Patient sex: M
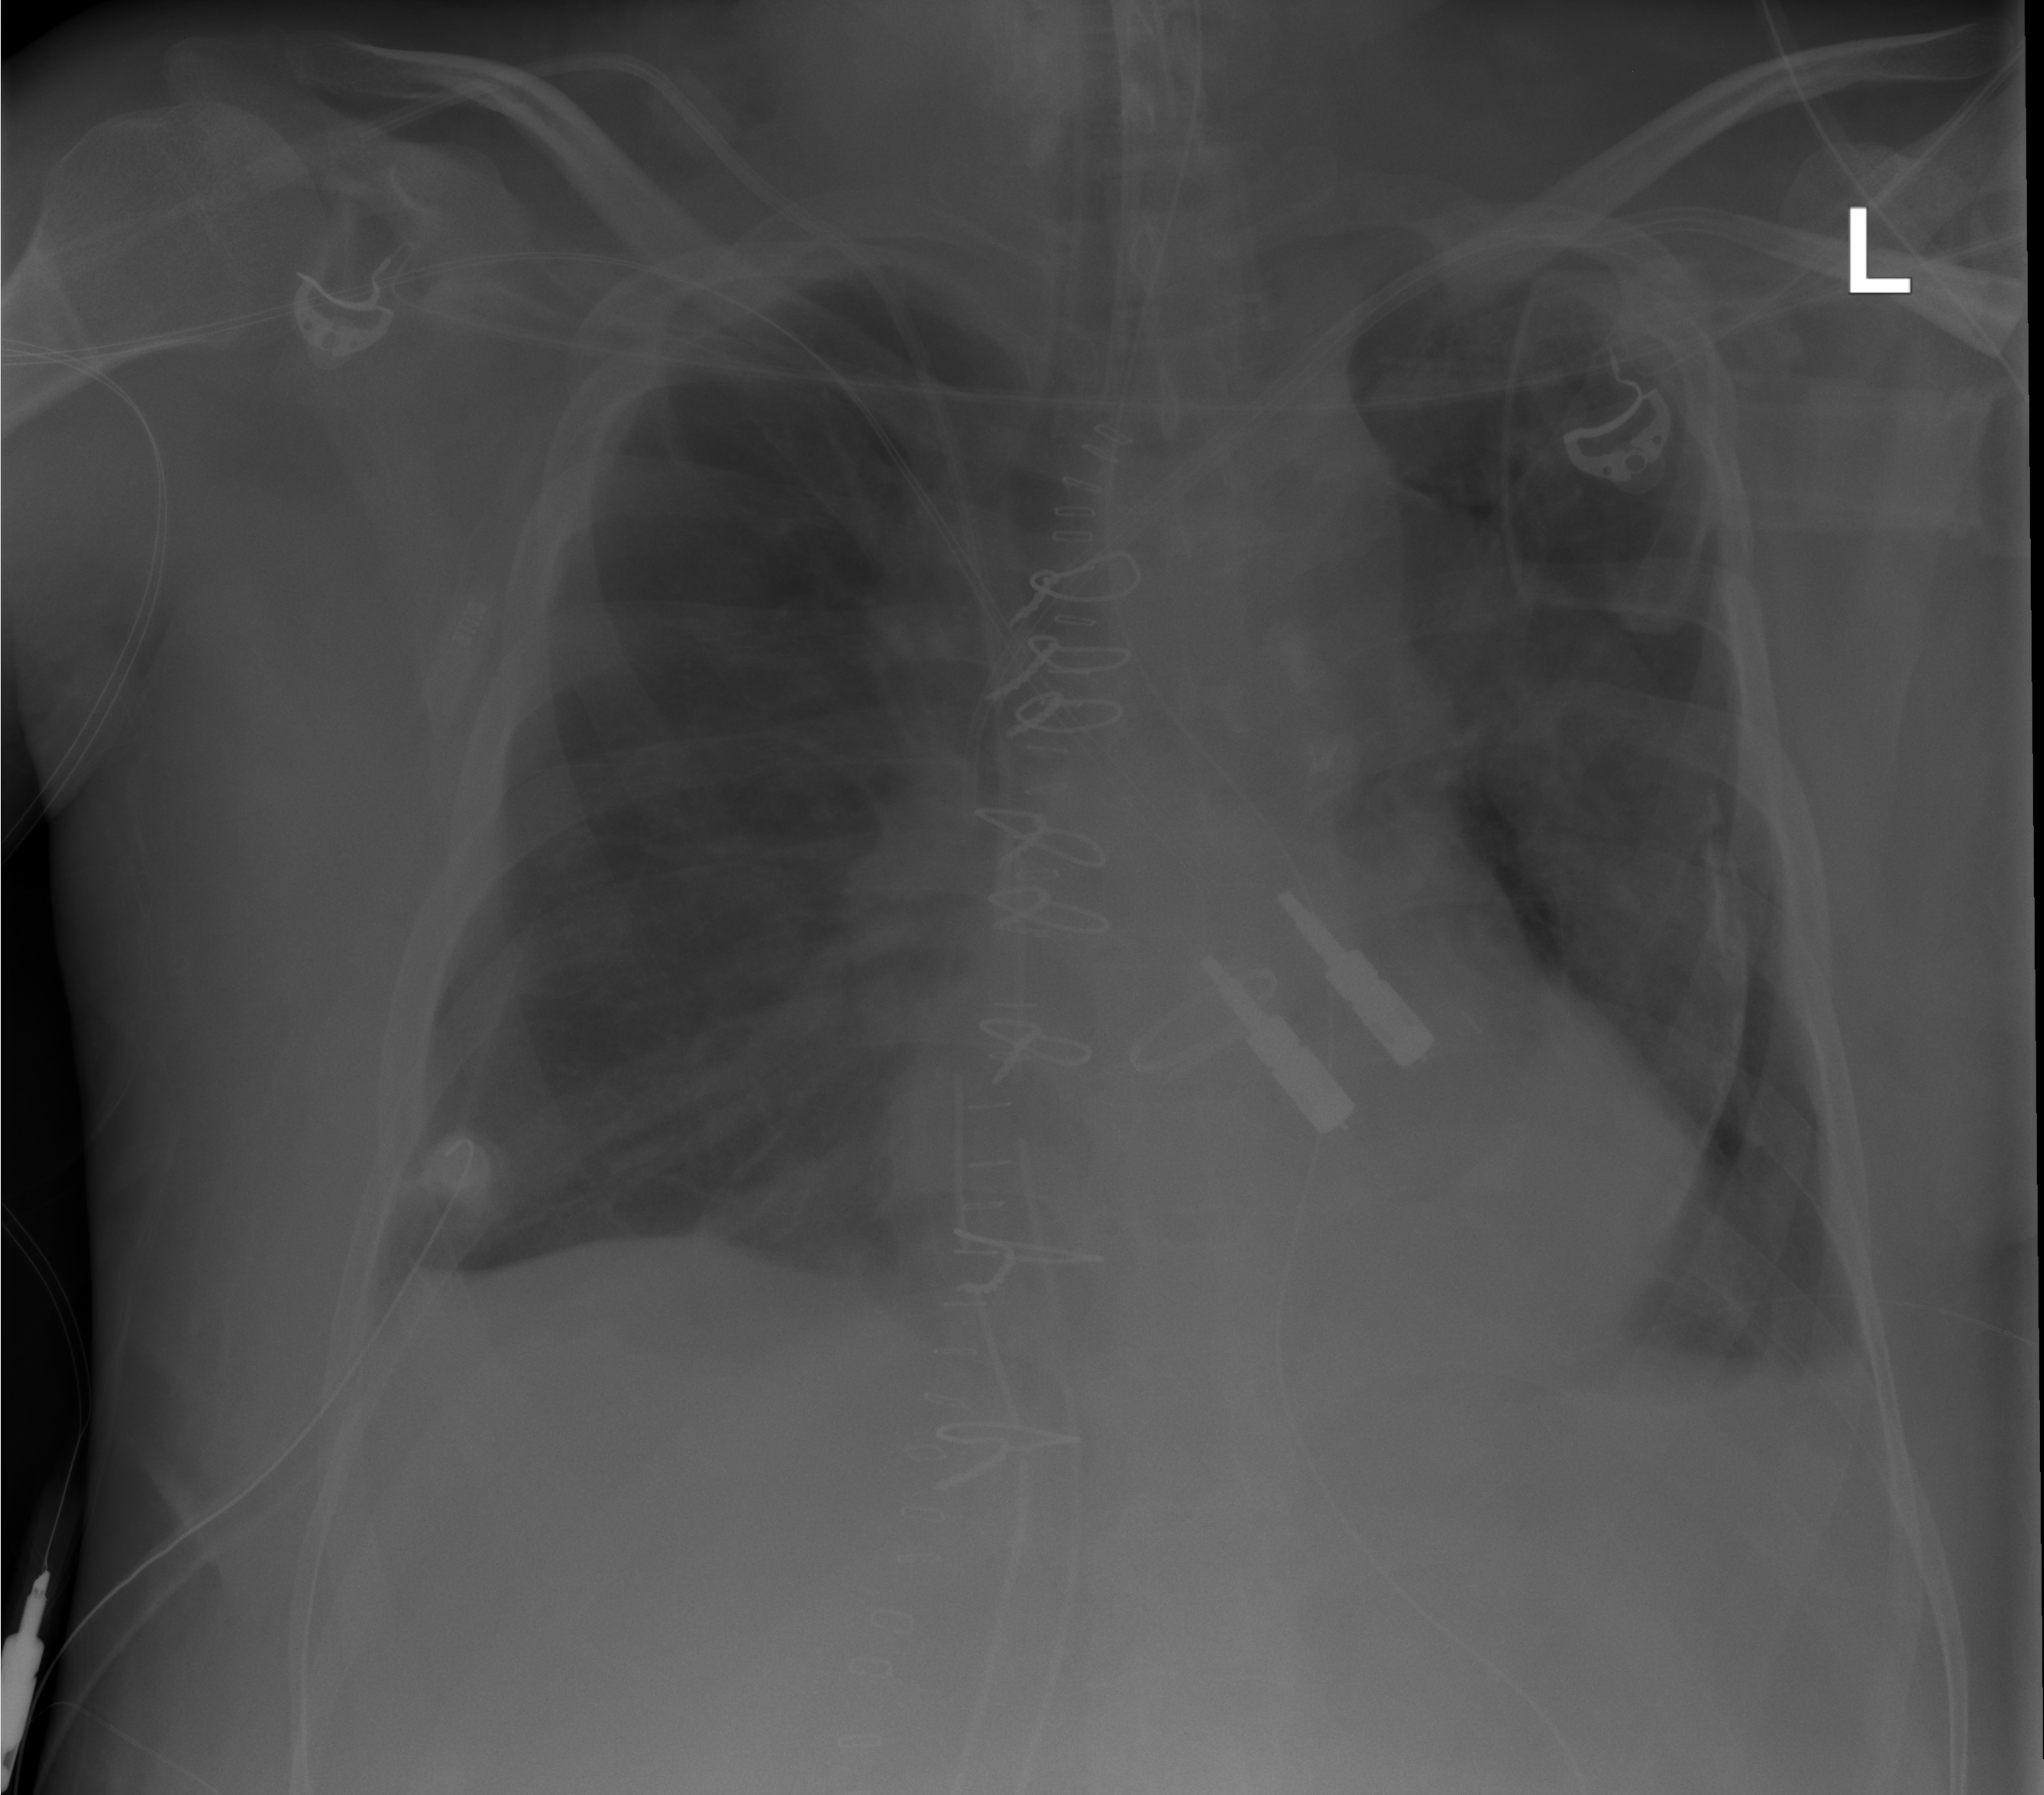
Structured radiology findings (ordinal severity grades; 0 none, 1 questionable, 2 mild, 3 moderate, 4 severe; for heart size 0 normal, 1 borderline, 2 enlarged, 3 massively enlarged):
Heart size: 2
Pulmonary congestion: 2
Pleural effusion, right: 2
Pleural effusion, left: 2
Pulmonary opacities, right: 1
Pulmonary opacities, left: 0
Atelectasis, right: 2
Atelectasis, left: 2